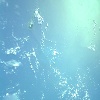
Label: water